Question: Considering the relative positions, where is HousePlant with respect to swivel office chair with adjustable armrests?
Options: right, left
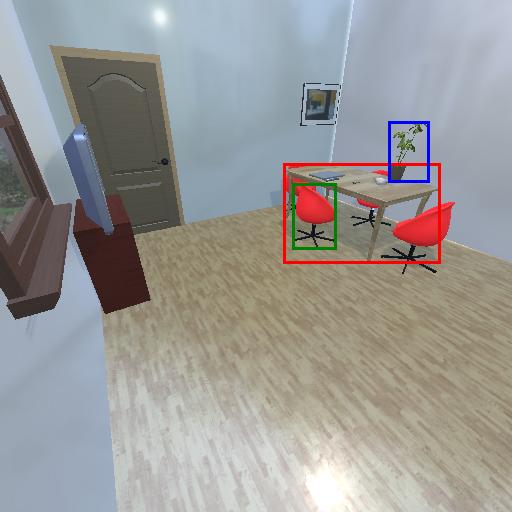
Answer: right